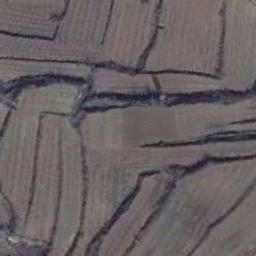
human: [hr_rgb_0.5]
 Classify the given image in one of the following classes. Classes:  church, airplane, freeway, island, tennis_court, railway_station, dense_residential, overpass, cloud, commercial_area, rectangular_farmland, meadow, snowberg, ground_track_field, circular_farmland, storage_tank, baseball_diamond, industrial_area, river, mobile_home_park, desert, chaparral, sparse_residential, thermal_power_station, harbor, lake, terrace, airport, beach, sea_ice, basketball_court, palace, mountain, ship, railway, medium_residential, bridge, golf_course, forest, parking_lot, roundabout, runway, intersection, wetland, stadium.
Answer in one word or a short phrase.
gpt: terrace